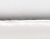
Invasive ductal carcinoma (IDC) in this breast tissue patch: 0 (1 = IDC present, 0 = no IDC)